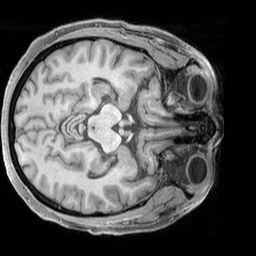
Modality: T1w
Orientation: axial
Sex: female
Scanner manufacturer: siemens
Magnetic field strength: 3 T
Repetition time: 2.3 s
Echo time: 0.00226 s